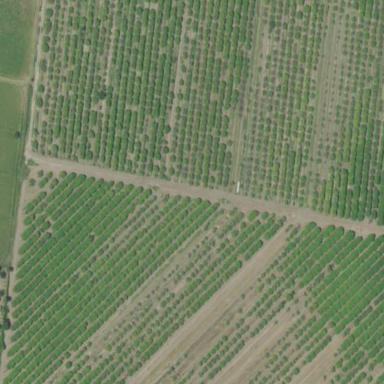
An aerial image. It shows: Orchard.